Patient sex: M
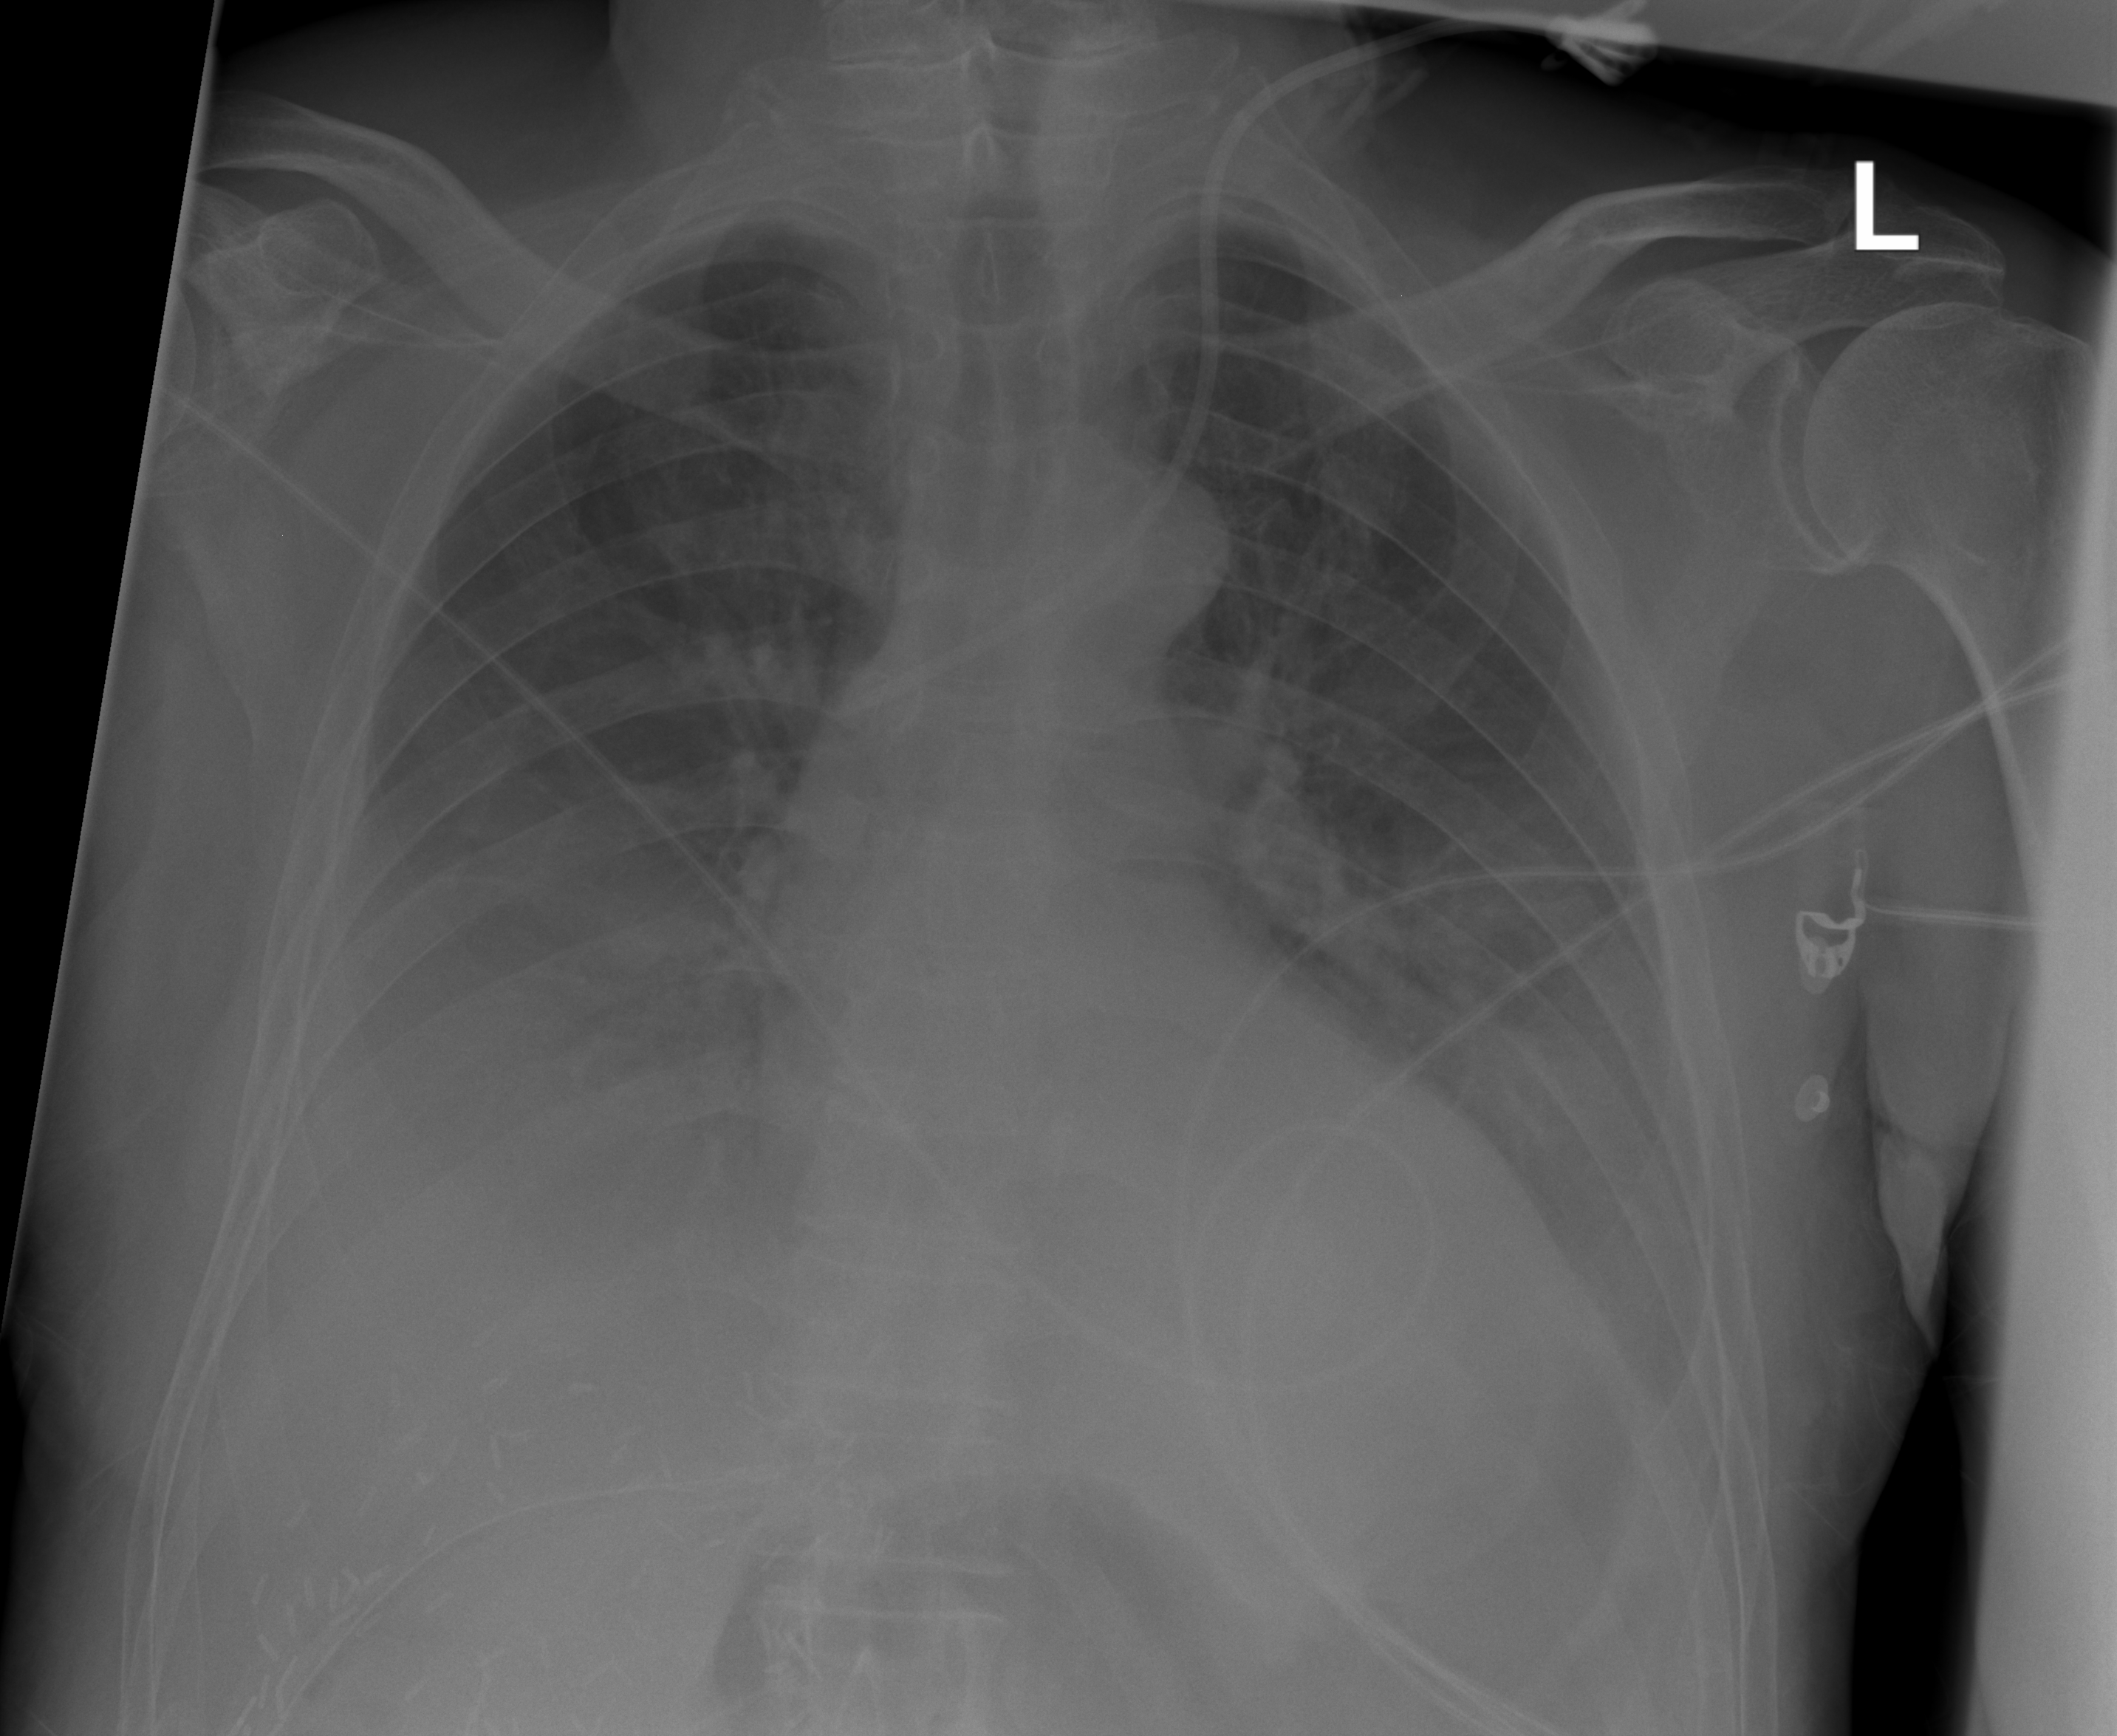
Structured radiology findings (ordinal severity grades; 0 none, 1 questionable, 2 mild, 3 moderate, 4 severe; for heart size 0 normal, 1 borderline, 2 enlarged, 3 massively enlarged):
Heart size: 2
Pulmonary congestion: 3
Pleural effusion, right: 3
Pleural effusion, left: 2
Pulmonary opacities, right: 0
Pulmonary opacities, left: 0
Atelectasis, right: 2
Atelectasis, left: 2